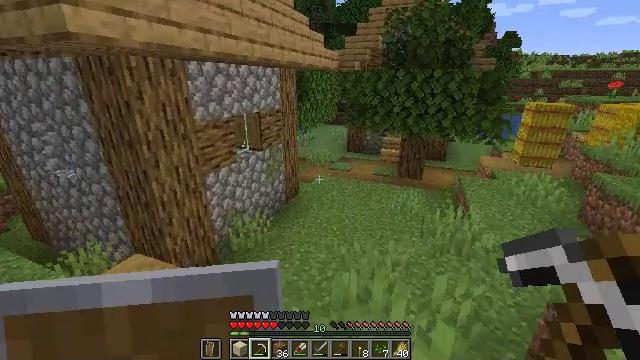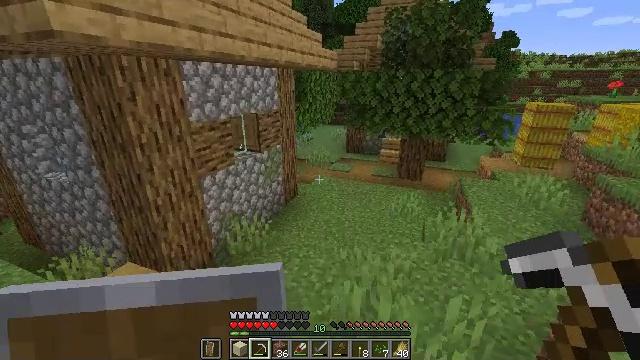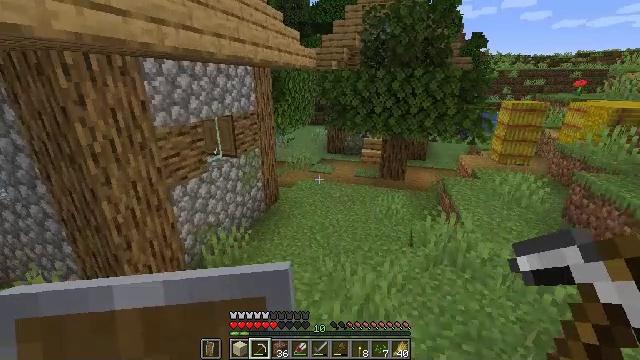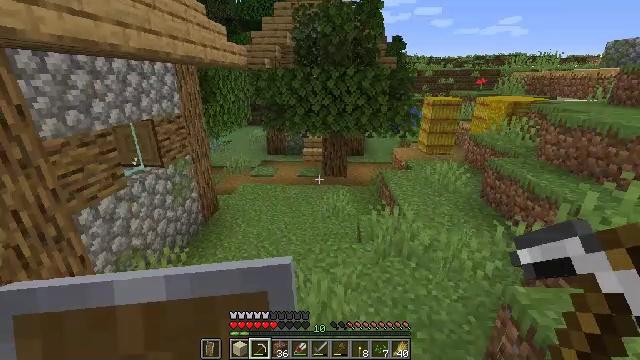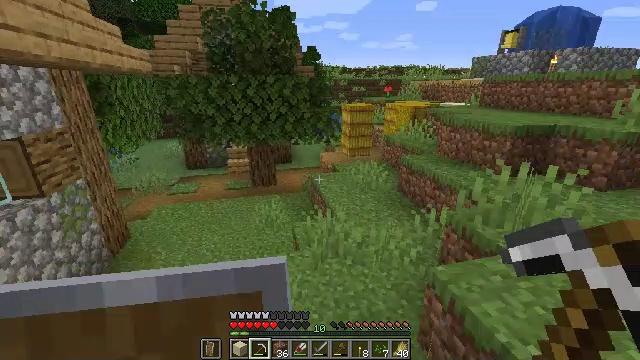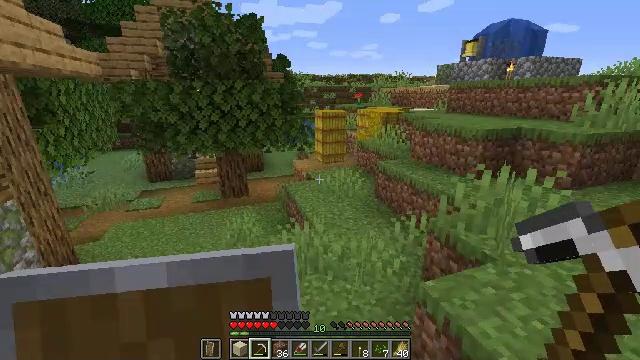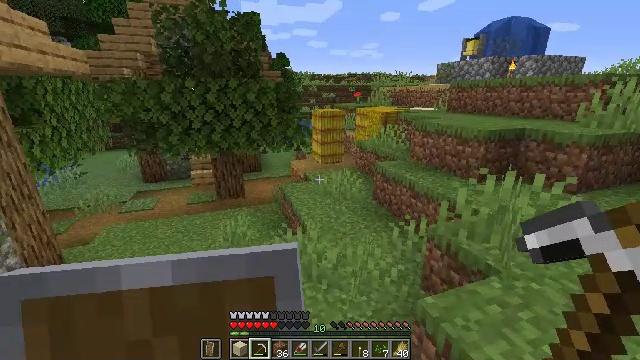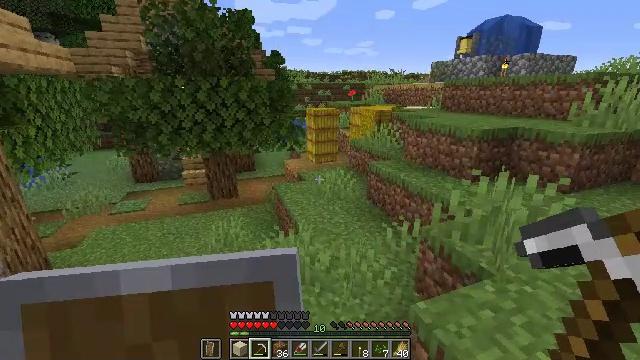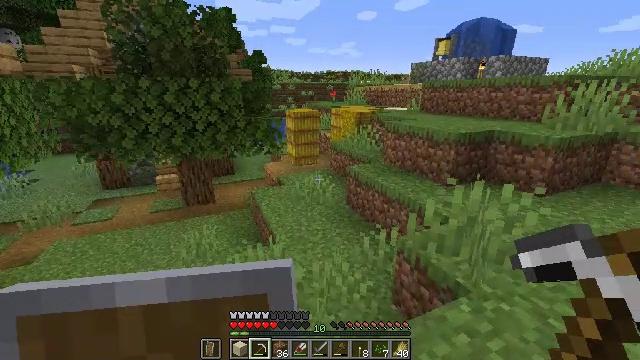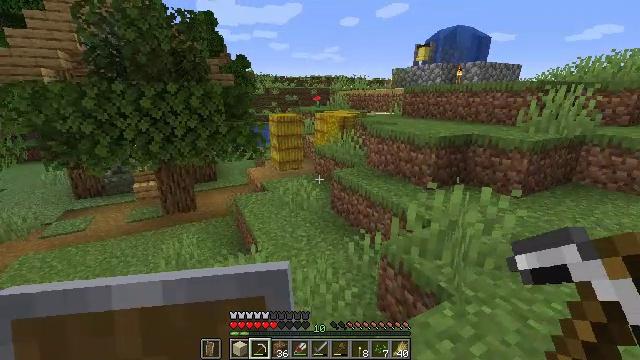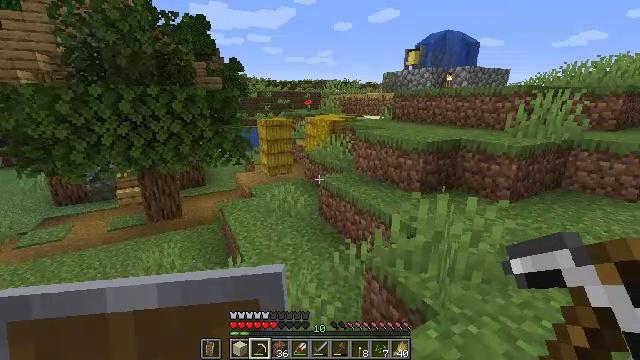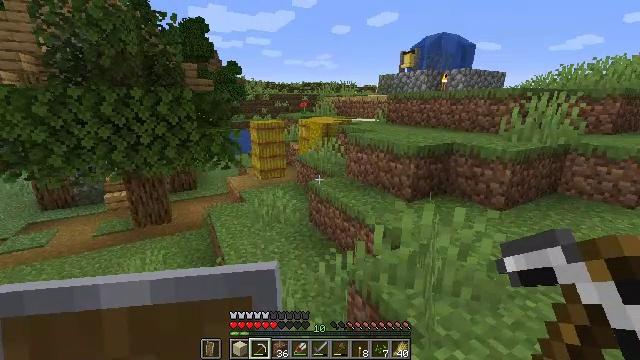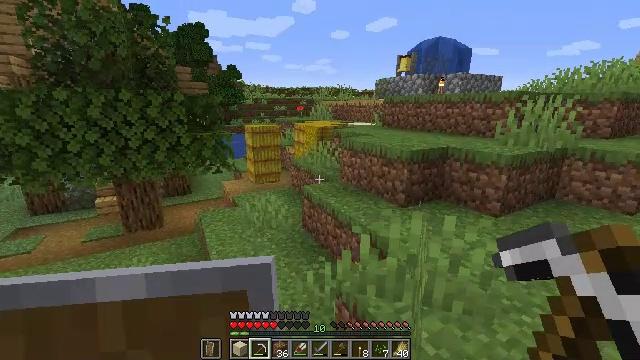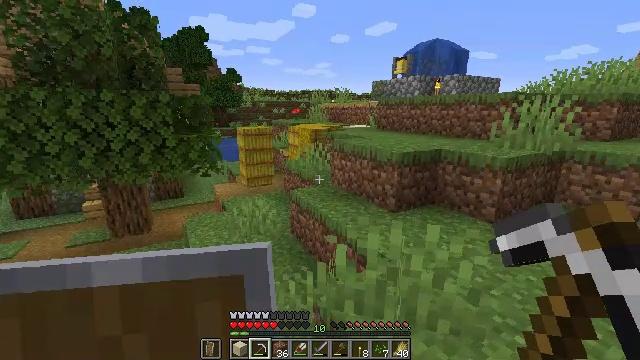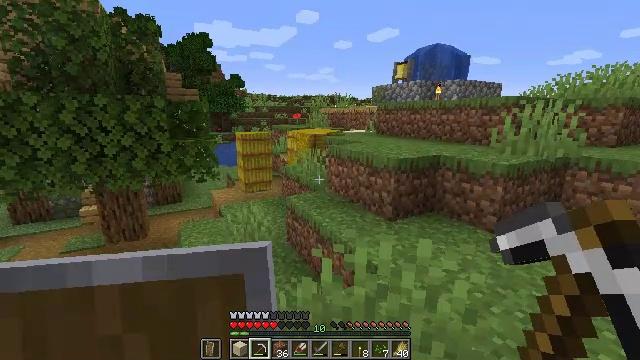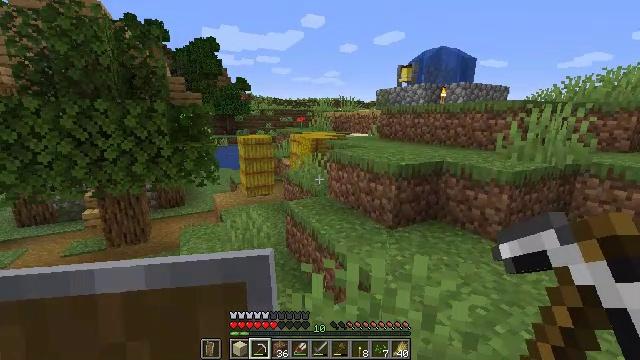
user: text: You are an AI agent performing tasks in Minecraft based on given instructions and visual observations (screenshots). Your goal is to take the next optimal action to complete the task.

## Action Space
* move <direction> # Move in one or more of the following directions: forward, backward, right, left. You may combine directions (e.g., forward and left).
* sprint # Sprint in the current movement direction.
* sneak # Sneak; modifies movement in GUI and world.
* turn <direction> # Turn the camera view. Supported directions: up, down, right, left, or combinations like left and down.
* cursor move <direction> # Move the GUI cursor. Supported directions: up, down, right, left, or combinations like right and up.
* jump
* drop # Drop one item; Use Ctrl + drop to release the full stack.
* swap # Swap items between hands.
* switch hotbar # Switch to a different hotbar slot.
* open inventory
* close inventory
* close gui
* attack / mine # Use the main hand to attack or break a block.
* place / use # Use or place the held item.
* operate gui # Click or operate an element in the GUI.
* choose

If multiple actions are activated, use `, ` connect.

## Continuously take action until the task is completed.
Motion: motion action
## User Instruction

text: Break the hay block to collect it.
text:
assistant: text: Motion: move forward
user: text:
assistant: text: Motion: move forward, turn right
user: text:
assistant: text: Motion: move forward, turn right
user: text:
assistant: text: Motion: move forward, turn right and up
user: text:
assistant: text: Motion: move forward and move right, turn right and up
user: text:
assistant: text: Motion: move forward and move right
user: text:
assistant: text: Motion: move forward and move right, turn right
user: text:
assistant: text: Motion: move forward and move right, turn right
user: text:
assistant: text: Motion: move forward and move right, turn right
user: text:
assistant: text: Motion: move forward and move right, turn right
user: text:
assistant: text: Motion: move forward and move right
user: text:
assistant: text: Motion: move forward and move right
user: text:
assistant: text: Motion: move forward and move right
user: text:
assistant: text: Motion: move forward and move right, turn up
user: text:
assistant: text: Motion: move forward and move right, turn left
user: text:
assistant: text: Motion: move forward and move right, turn left
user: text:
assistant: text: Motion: move forward, turn left
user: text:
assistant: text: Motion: move forward, turn left
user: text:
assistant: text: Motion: move forward, turn left and up
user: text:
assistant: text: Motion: move forward, turn left
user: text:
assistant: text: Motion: move forward, turn left
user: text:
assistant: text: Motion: move forward, turn left
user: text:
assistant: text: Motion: move forward, turn left
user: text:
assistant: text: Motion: move forward
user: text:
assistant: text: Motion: move forward
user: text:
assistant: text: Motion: move forward
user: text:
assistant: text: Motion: move forward, turn right
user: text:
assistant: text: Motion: move forward, turn right
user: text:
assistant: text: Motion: move forward
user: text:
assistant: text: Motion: move forward